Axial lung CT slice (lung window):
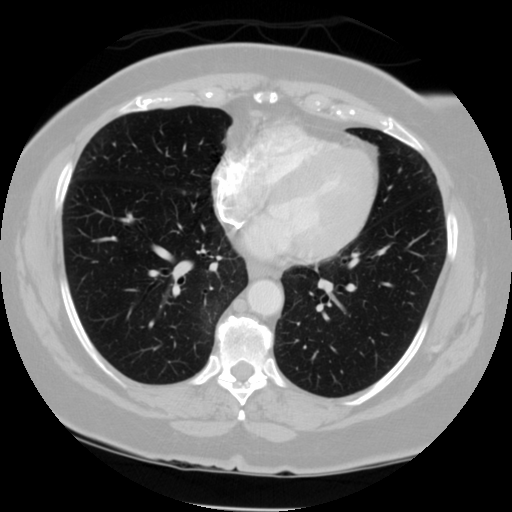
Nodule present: no